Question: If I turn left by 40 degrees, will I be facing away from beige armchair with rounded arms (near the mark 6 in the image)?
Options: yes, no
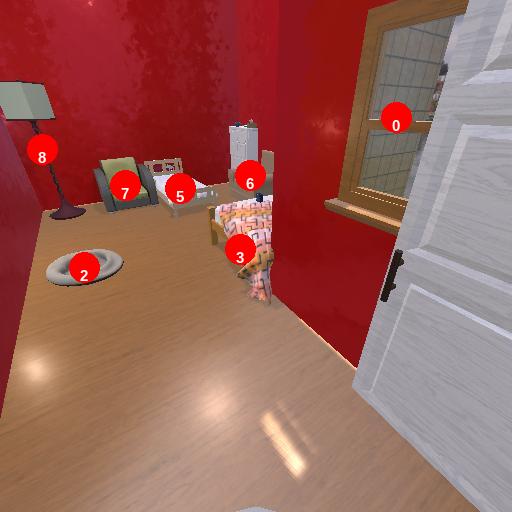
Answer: yes